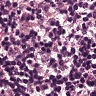
Metastatic tissue present: no